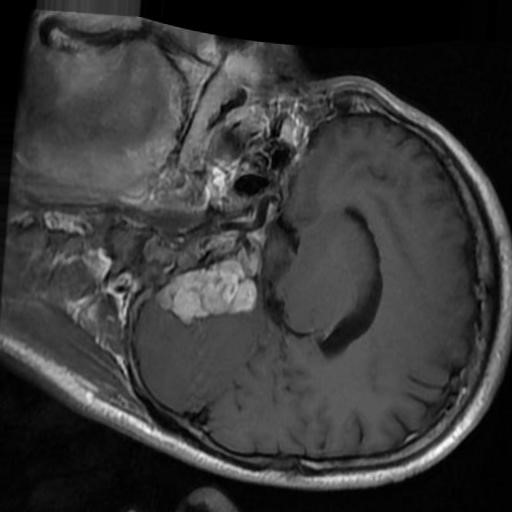
Label: brain_menin